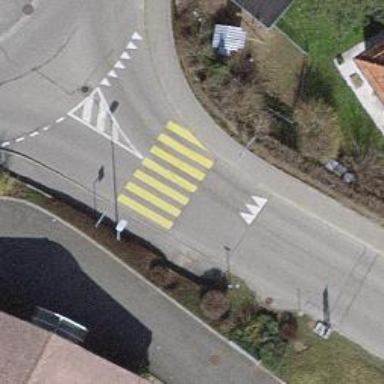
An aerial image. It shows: Zebra crossing on the road.